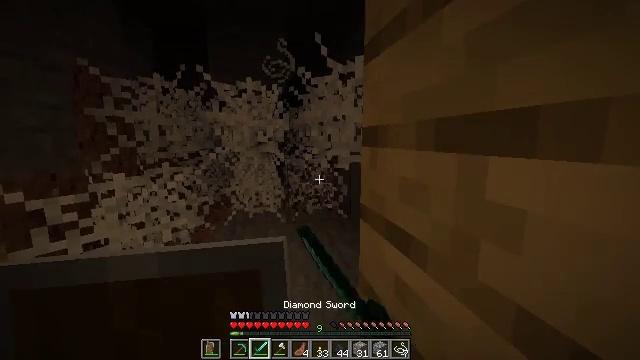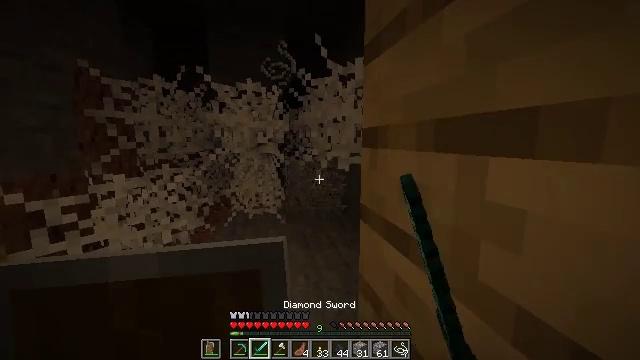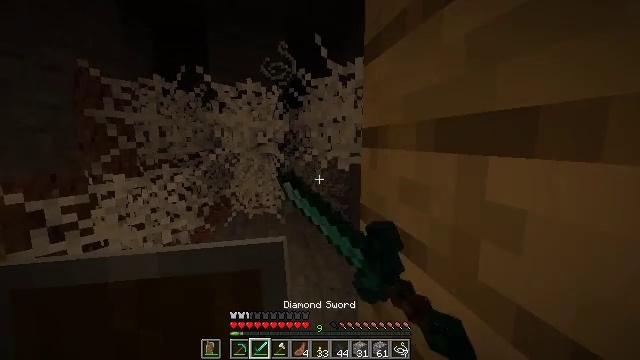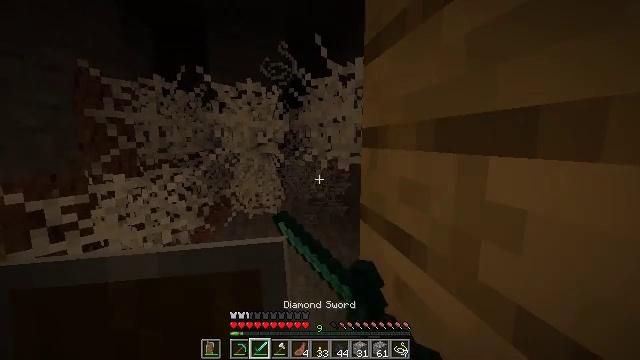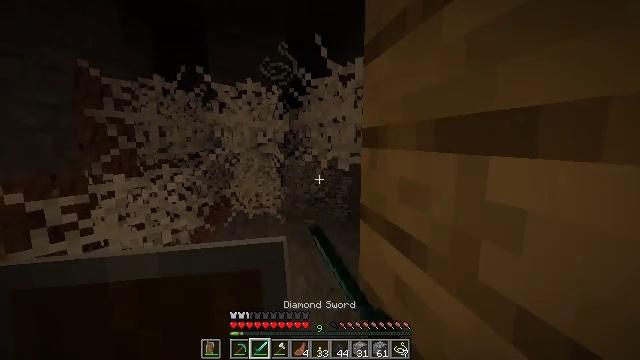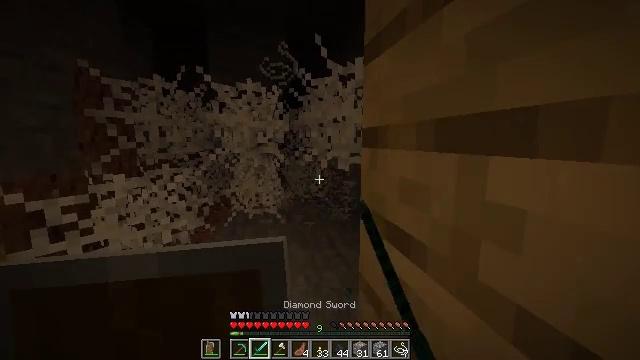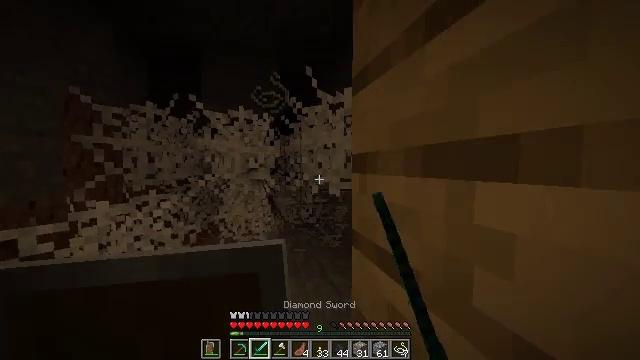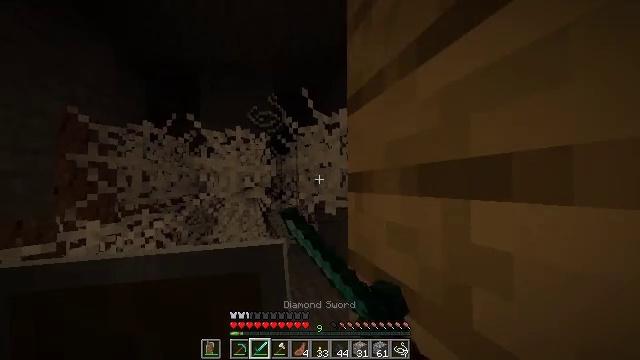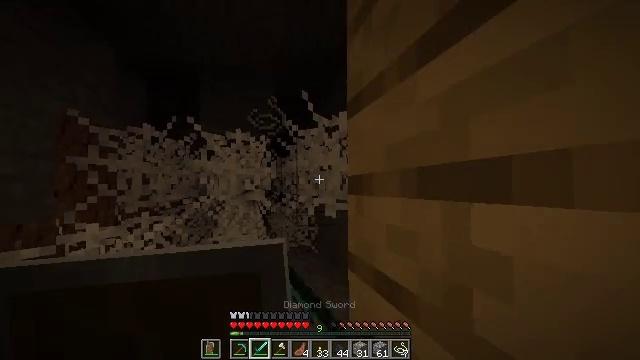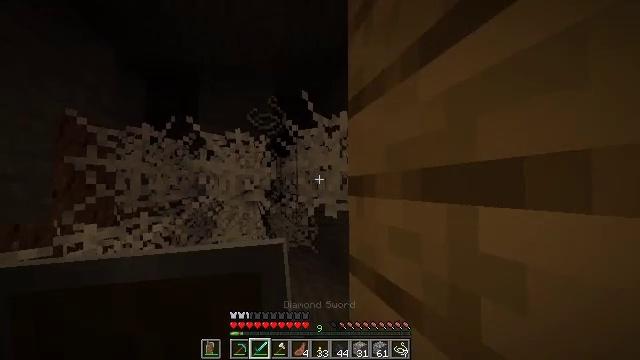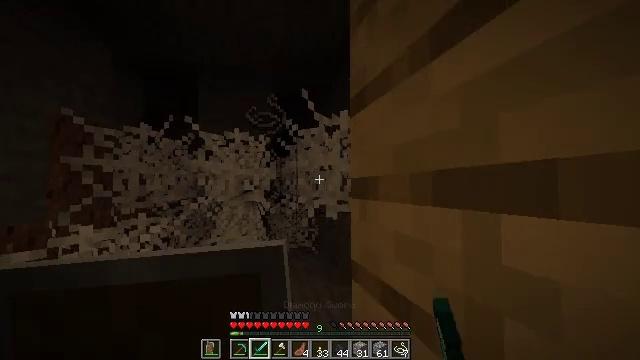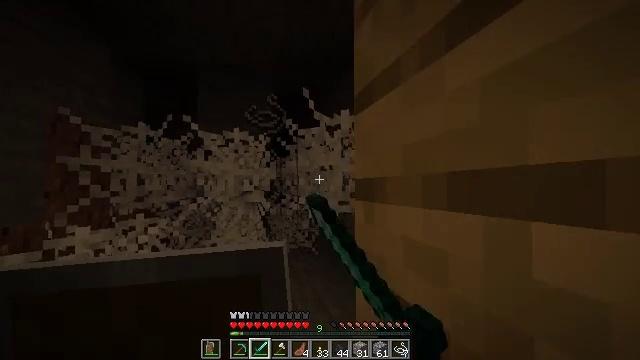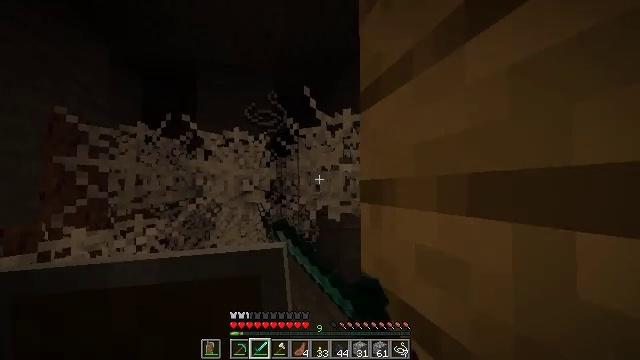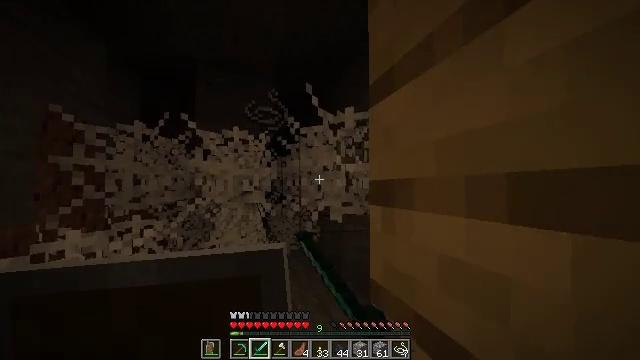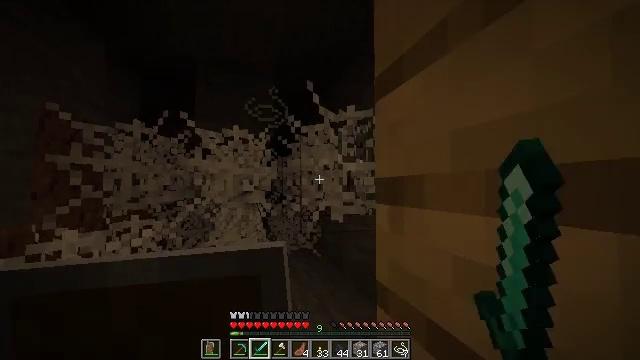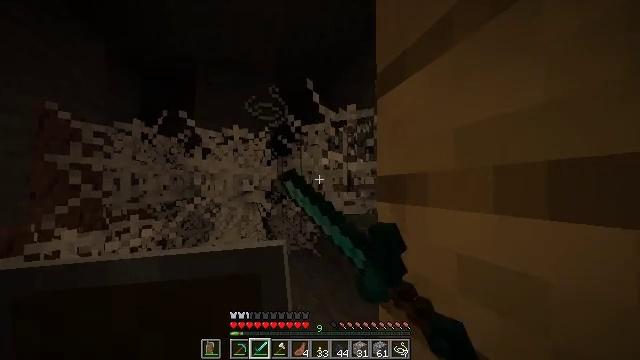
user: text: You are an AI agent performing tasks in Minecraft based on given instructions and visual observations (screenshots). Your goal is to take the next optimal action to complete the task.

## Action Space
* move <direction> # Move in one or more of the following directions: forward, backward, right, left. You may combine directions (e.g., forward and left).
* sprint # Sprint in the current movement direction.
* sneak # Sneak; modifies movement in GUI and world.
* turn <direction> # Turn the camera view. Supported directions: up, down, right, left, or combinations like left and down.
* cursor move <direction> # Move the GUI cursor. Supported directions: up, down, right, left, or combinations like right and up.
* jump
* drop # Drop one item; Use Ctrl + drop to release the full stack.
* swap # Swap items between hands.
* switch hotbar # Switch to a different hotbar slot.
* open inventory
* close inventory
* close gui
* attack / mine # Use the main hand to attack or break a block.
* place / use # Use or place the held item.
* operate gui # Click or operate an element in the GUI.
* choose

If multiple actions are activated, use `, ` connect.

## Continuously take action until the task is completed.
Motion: motion action
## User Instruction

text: Clear out the cobweb from the stronghold.
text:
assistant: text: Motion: sneak, attack / mine
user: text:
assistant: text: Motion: sneak, attack / mine
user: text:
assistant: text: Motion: sneak, attack / mine
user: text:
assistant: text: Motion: sneak, attack / mine
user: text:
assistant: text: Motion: sneak, attack / mine
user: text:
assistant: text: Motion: sneak, turn right and up, attack / mine
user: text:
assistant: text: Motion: sneak, turn up, attack / mine
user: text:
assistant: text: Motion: sneak, attack / mine
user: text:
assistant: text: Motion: move forward, sneak, attack / mine
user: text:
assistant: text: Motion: move forward, sneak, attack / mine
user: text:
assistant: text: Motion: move forward, sneak, attack / mine
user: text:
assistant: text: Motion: move forward, sneak, attack / mine
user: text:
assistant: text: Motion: sneak, attack / mine
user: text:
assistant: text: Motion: sneak, attack / mine
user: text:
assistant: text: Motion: sneak, attack / mine
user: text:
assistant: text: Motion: sneak, attack / mine
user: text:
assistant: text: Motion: sneak, attack / mine
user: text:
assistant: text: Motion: sneak, attack / mine
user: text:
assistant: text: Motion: sneak, attack / mine
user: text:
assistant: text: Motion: sneak, attack / mine
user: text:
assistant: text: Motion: sneak, turn left, attack / mine
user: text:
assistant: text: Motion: sneak, turn left and down, attack / mine
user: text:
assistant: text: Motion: sneak, turn left and down, attack / mine
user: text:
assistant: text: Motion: sneak, turn left and down, attack / mine
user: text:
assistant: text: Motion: sneak, attack / mine
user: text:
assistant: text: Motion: sneak, attack / mine
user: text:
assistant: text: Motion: sneak, attack / mine
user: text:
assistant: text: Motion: sneak, attack / mine
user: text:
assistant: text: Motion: sneak, turn right and up, attack / mine
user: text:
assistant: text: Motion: sneak, turn right and up, attack / mine